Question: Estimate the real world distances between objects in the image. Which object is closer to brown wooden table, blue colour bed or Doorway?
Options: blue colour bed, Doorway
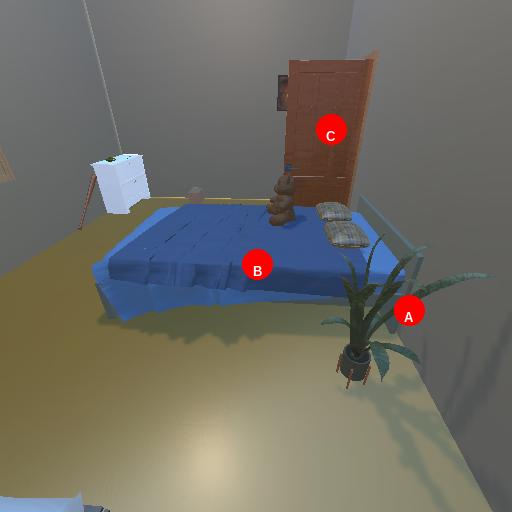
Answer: blue colour bed